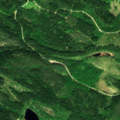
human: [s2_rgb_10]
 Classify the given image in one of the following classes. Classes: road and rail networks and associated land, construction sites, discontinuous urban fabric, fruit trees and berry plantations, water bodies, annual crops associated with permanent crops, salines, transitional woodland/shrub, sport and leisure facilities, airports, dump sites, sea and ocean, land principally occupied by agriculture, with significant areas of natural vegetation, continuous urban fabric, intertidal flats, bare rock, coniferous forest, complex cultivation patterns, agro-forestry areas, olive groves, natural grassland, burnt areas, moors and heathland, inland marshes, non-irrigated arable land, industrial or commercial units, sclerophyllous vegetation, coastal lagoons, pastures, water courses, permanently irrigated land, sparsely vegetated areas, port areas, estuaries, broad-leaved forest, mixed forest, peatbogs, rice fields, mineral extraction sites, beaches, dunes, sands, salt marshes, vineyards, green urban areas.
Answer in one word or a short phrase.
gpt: coniferous forest, mixed forest